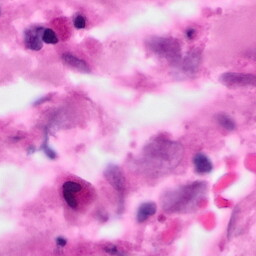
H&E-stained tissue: Pancreatic